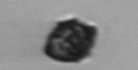
Label: Kryptoperidinium_triquetrum